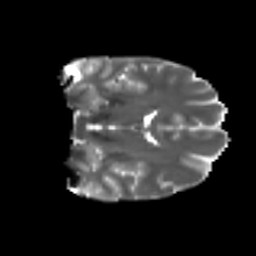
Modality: T2w
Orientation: coronal
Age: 32
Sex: male
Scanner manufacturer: ge
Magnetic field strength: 3 T
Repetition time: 7.8 s
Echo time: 0.061 s